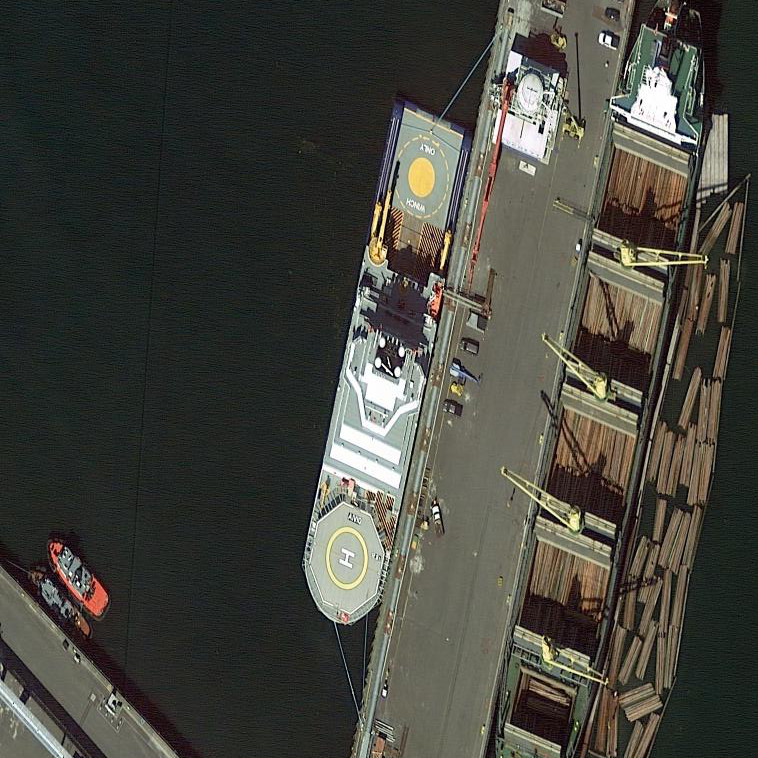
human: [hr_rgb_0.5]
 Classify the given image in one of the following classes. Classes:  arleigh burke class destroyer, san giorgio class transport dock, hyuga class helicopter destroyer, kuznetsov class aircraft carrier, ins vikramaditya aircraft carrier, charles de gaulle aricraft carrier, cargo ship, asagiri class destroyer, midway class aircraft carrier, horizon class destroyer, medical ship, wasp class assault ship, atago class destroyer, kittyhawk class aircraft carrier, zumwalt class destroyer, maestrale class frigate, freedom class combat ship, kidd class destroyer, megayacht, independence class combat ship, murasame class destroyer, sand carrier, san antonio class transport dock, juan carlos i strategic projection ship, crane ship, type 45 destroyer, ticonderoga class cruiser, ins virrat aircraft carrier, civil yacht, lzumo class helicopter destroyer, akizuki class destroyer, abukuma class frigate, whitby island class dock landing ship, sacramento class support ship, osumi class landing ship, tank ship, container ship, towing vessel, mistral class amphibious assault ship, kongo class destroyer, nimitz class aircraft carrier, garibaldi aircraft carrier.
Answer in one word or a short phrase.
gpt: Cargo ship